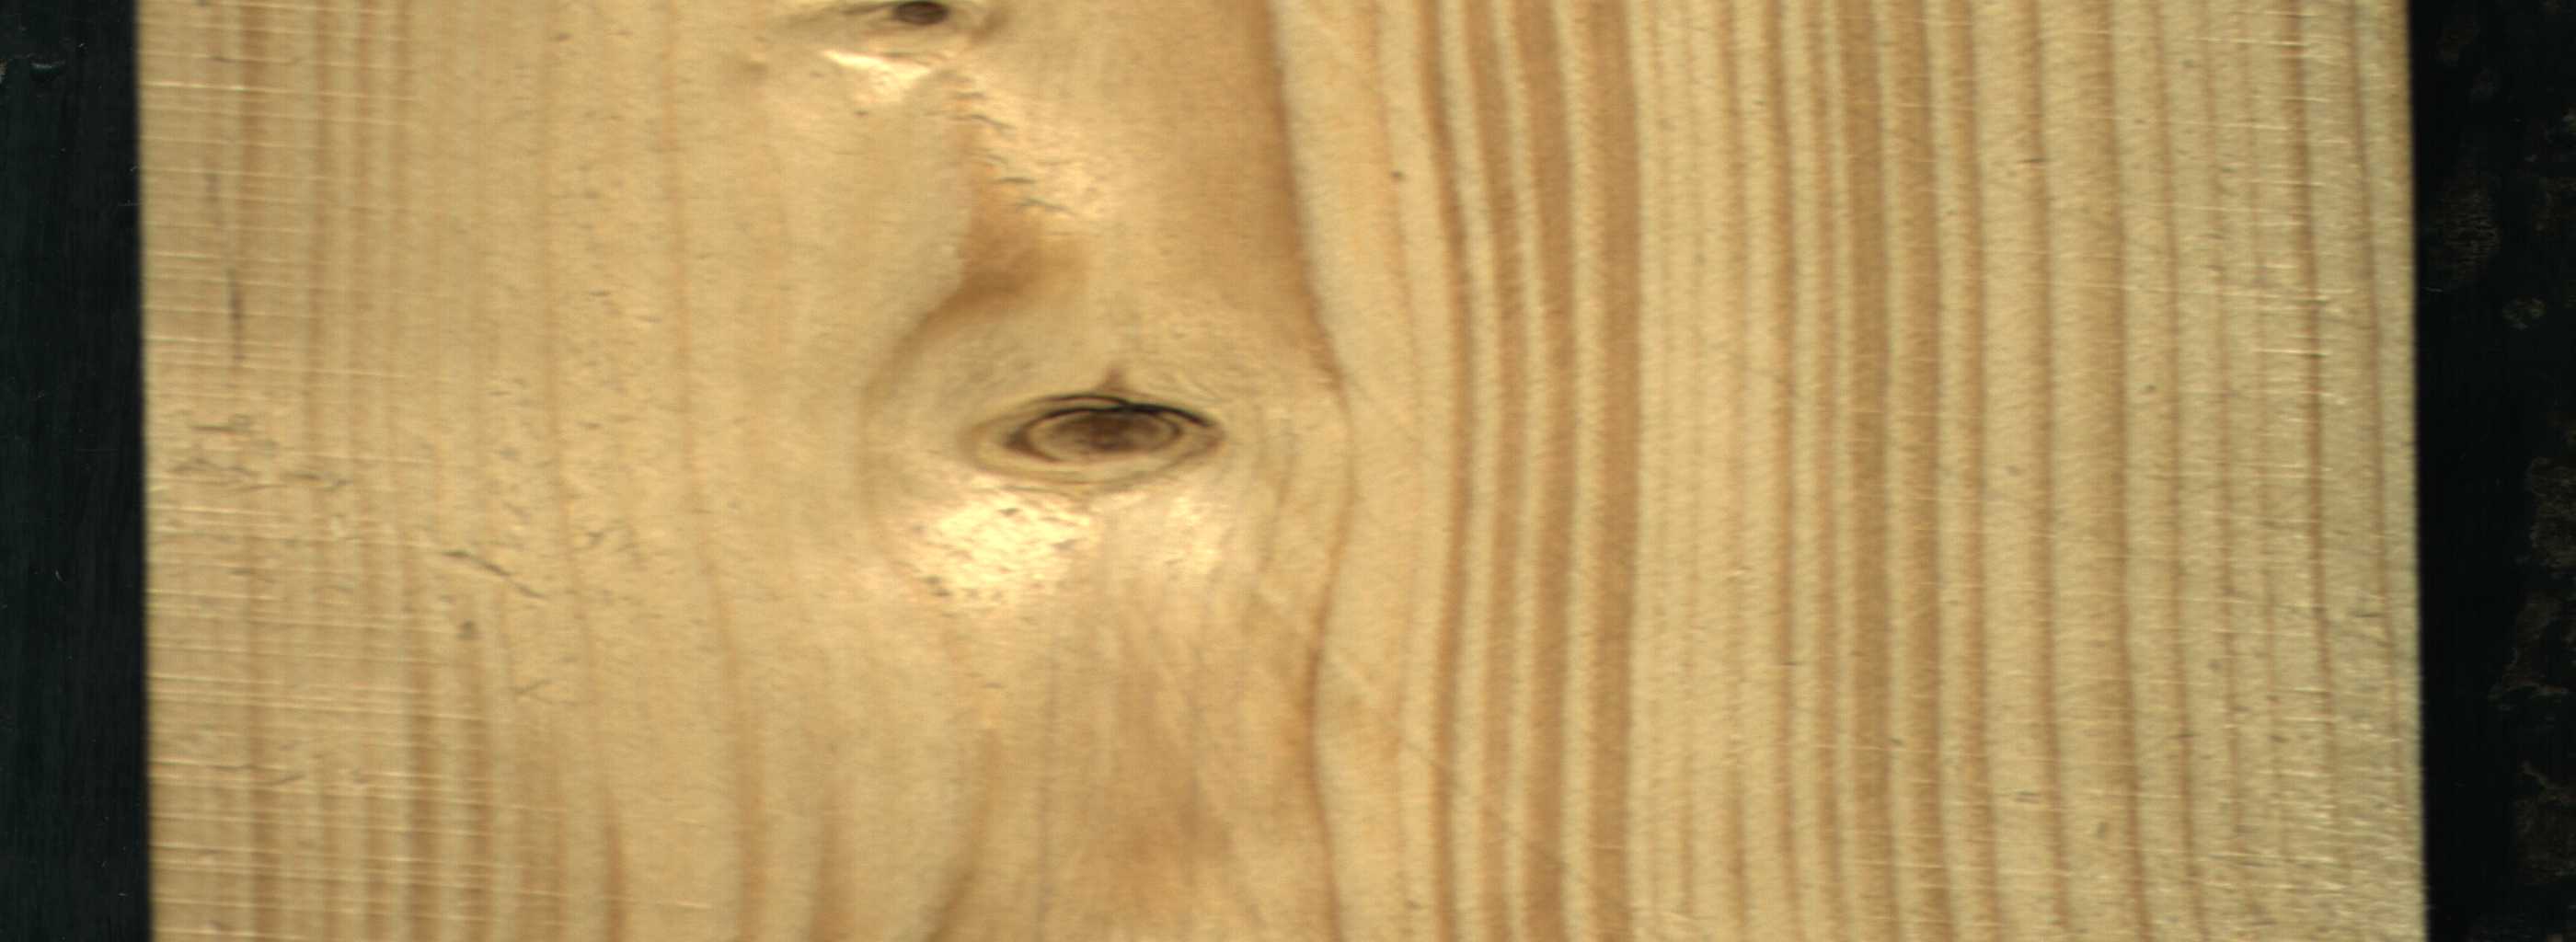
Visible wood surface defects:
Dead_Knot
Live_Knot